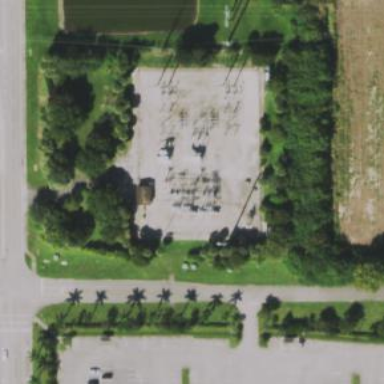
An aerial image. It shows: Outdoor power substation surrounded by fence. The substation is specifically for distribution purposes.